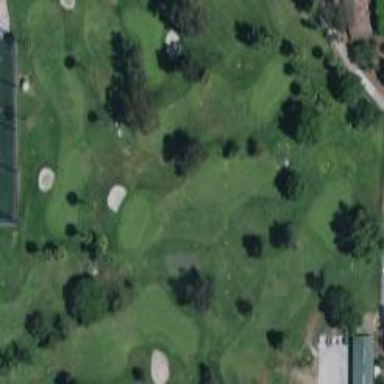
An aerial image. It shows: Golf hole.